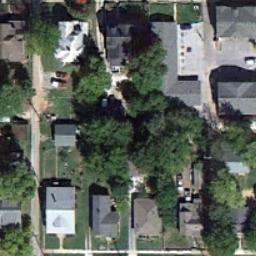
Label: residential